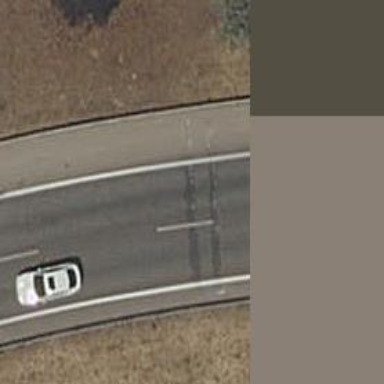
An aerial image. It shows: Rumble strip for traffic calming.